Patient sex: M
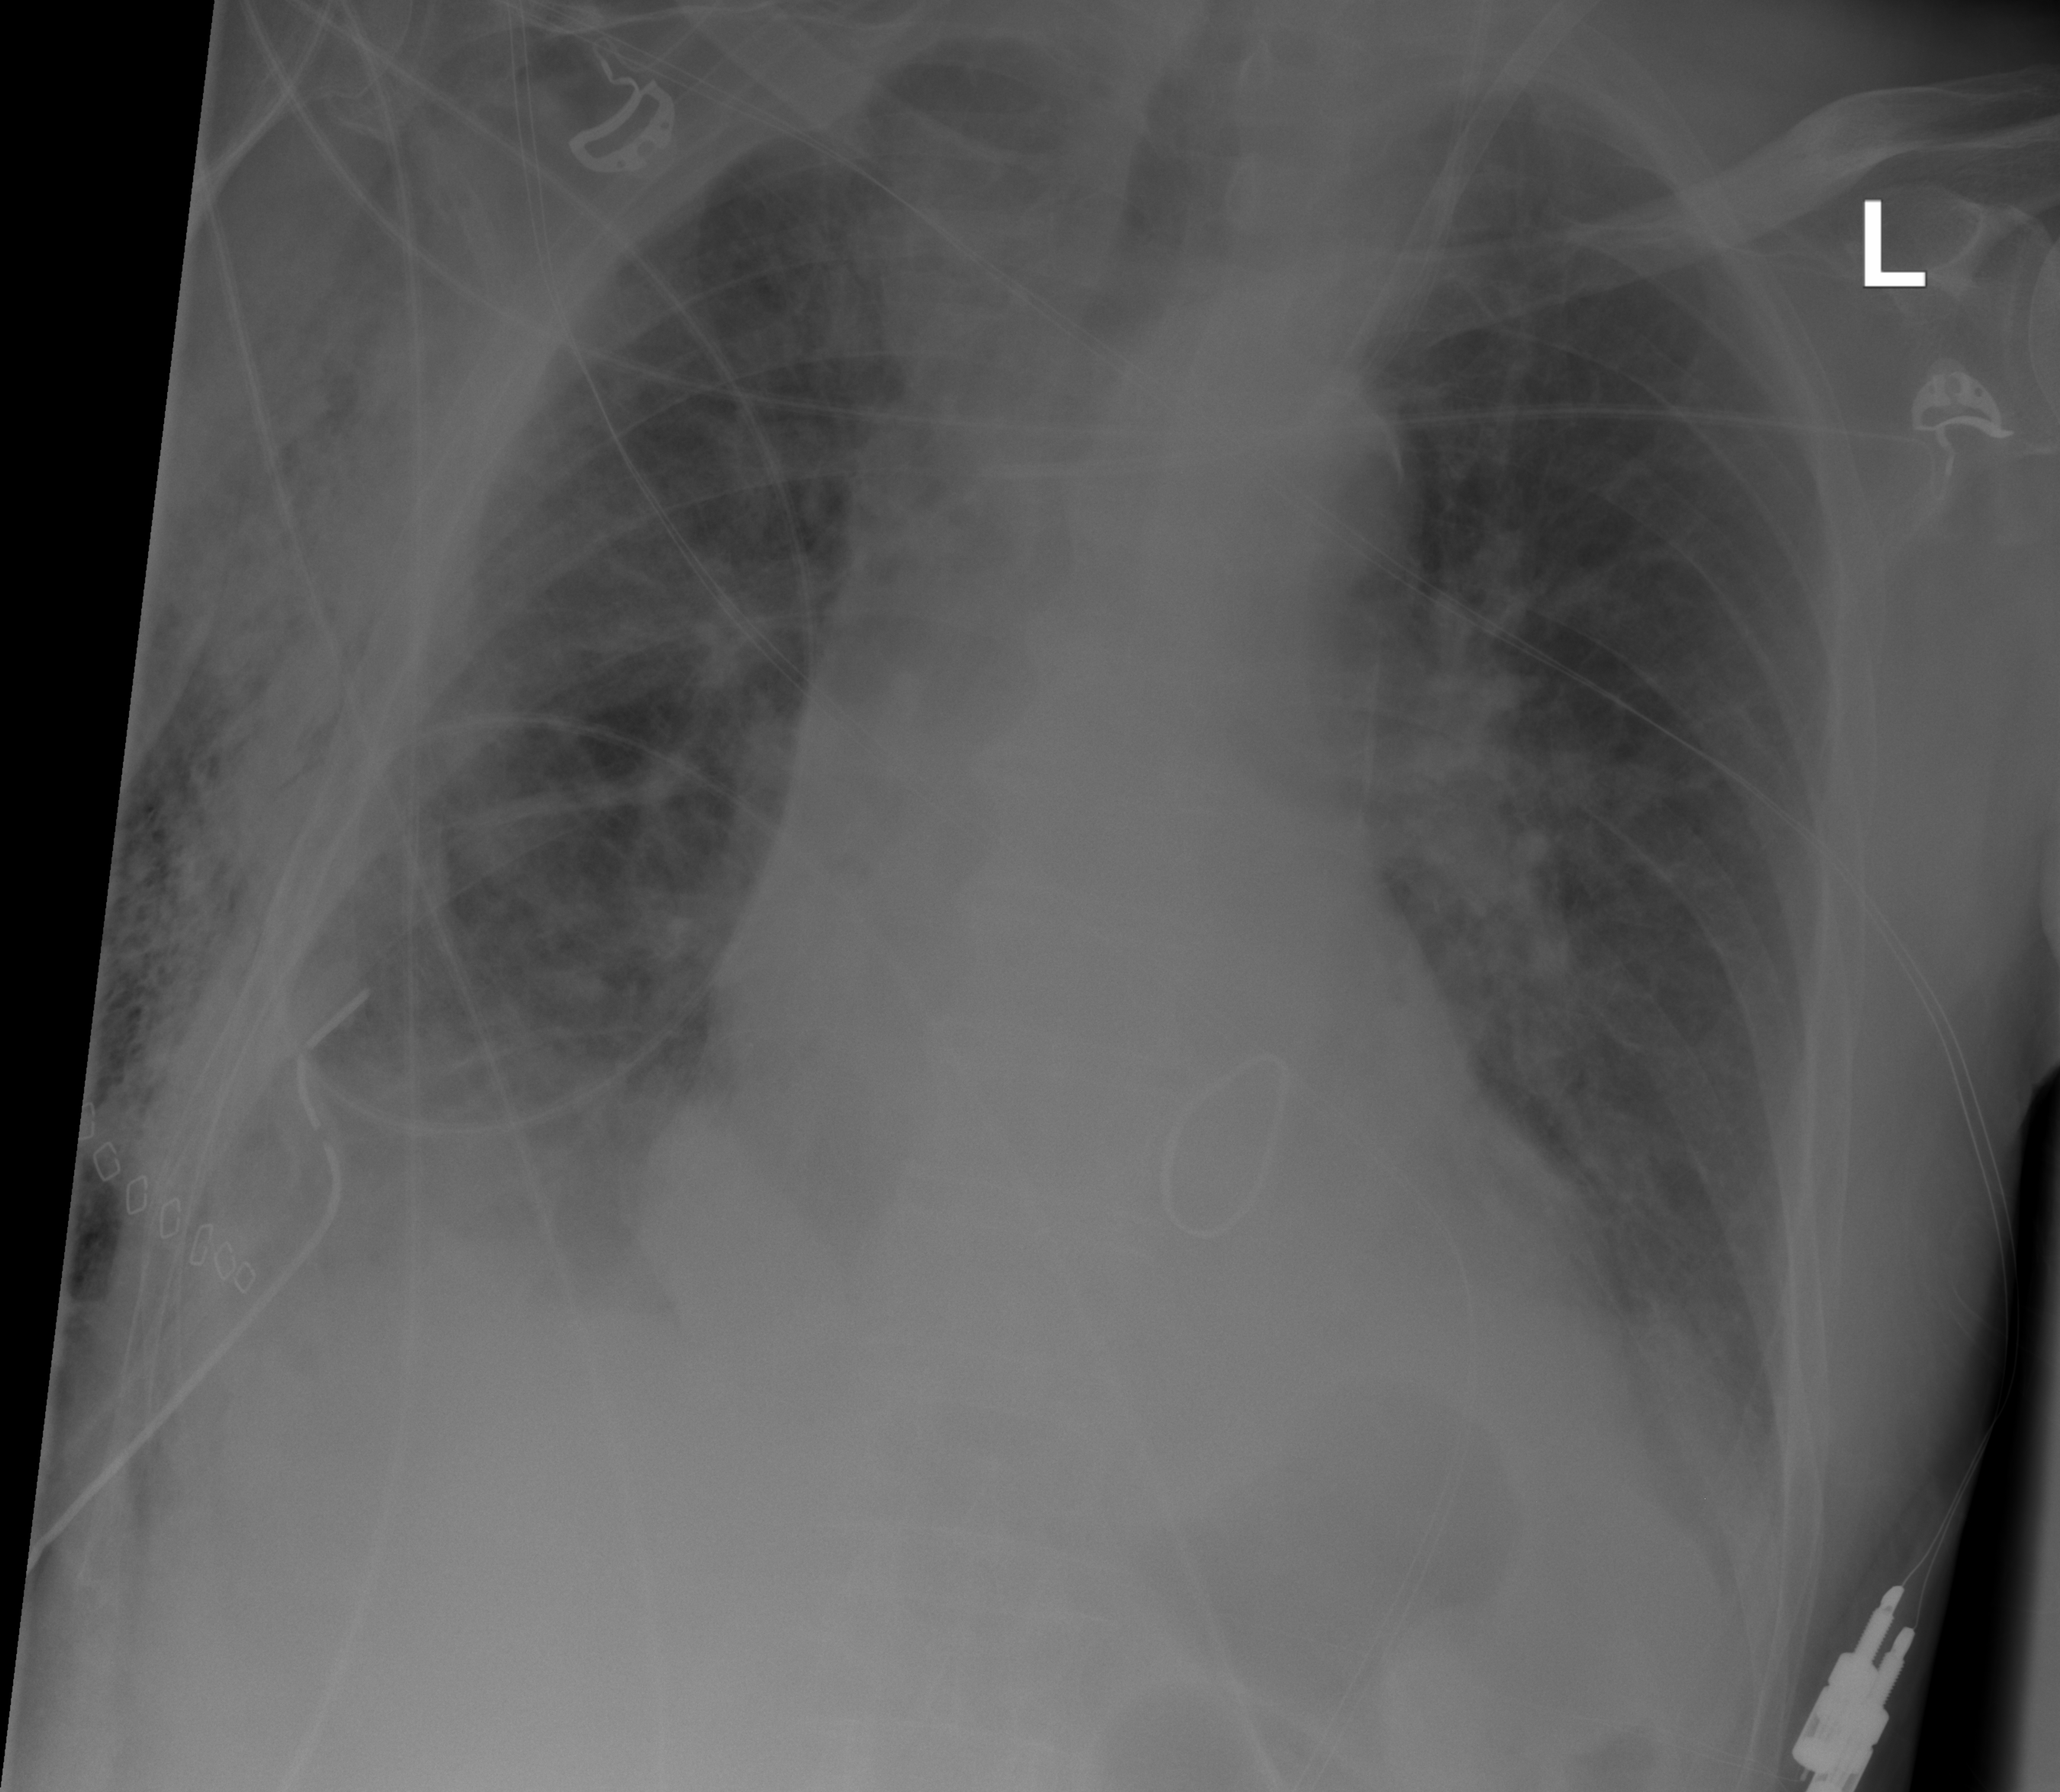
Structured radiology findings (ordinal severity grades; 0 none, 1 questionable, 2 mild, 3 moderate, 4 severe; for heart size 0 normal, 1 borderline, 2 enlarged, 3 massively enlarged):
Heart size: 0
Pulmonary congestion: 0
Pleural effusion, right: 2
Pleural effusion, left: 1
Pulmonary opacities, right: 0
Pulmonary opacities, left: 0
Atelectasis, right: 2
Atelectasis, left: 2